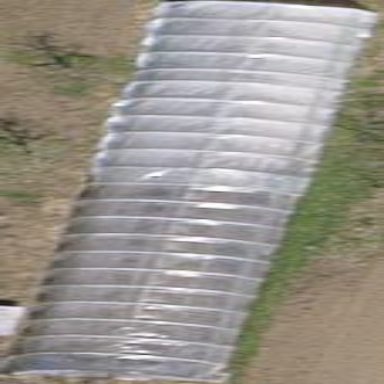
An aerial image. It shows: Greenhouse with round transparent roof made of polythene.